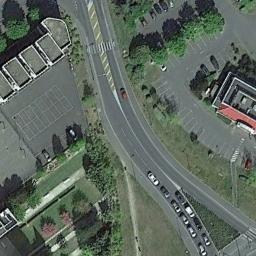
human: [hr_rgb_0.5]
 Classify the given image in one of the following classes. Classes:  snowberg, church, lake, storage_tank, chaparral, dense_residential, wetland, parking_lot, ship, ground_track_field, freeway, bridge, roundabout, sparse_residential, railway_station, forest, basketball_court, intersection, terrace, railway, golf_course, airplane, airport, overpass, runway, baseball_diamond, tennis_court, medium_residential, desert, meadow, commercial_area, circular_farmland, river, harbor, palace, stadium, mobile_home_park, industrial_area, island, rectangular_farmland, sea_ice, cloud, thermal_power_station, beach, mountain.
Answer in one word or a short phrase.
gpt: freeway